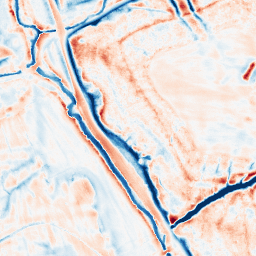
Category: edge_preserving
Decomposition family: bilateral
Decomposition parameters: d: 21
sigma_color: 25
sigma_space: 100
Upsampling method: quintic
Upsampling parameters: scale: 4
Upsampling scale: 4